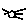
Label: cat